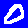
Digit: 0